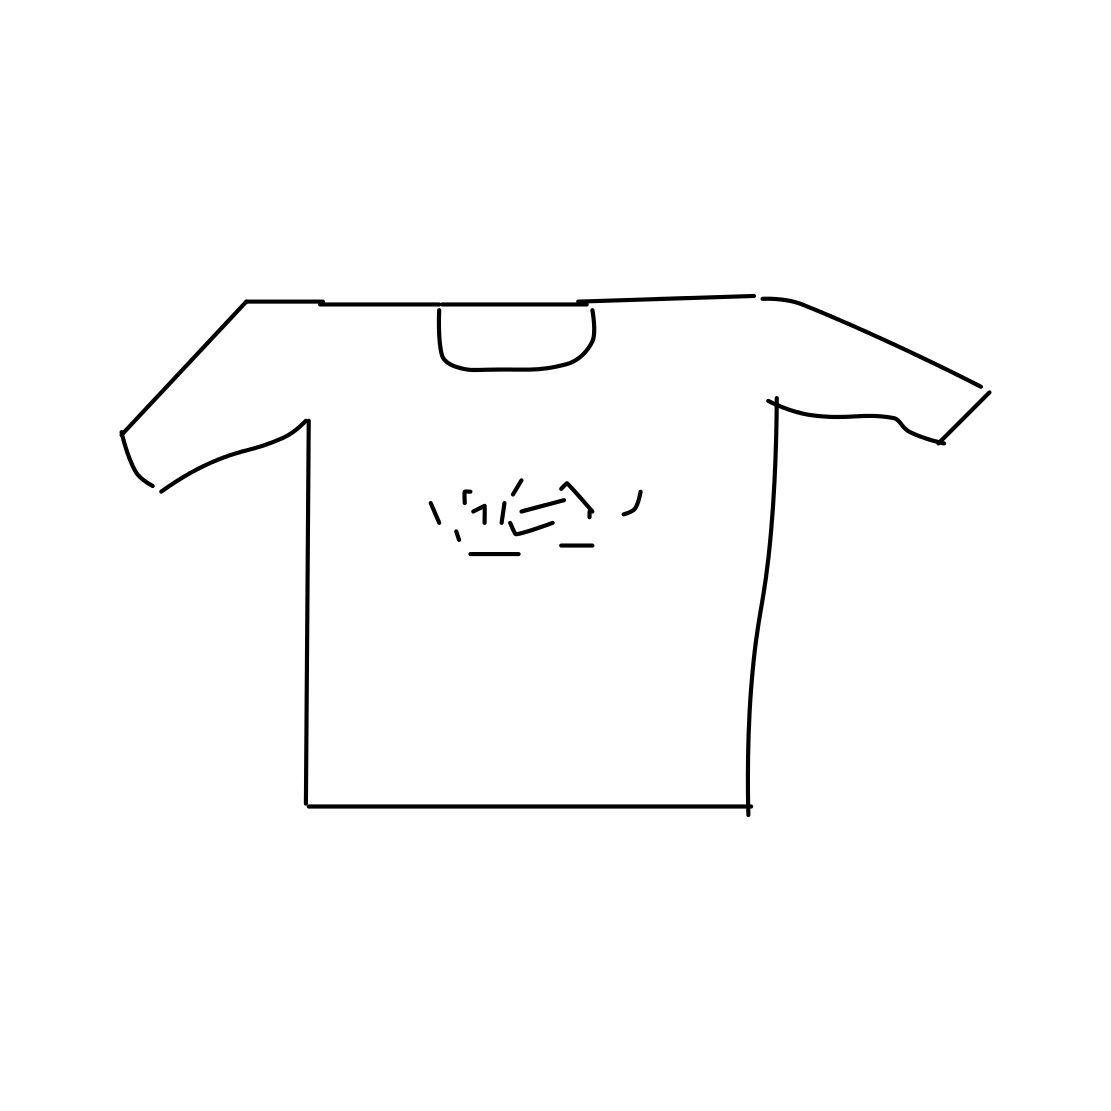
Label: t-shirt